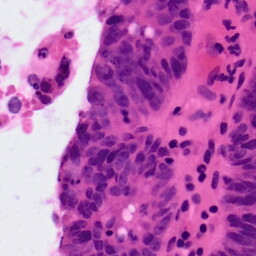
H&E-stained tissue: Colon